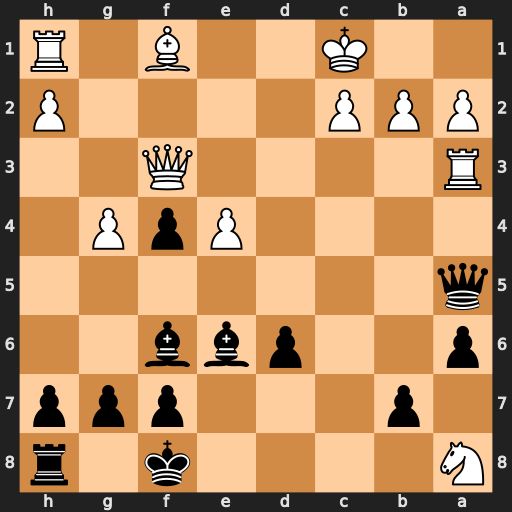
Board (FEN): N4k1r/1p3ppp/p2pbb2/q7/4PpP1/R4Q2/PPP4P/2K2B1R
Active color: b
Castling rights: -
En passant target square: -
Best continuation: Qe1+ Qd1 Bxb2+ Kxb2 Qxd1